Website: crate-barrel
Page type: billing-address
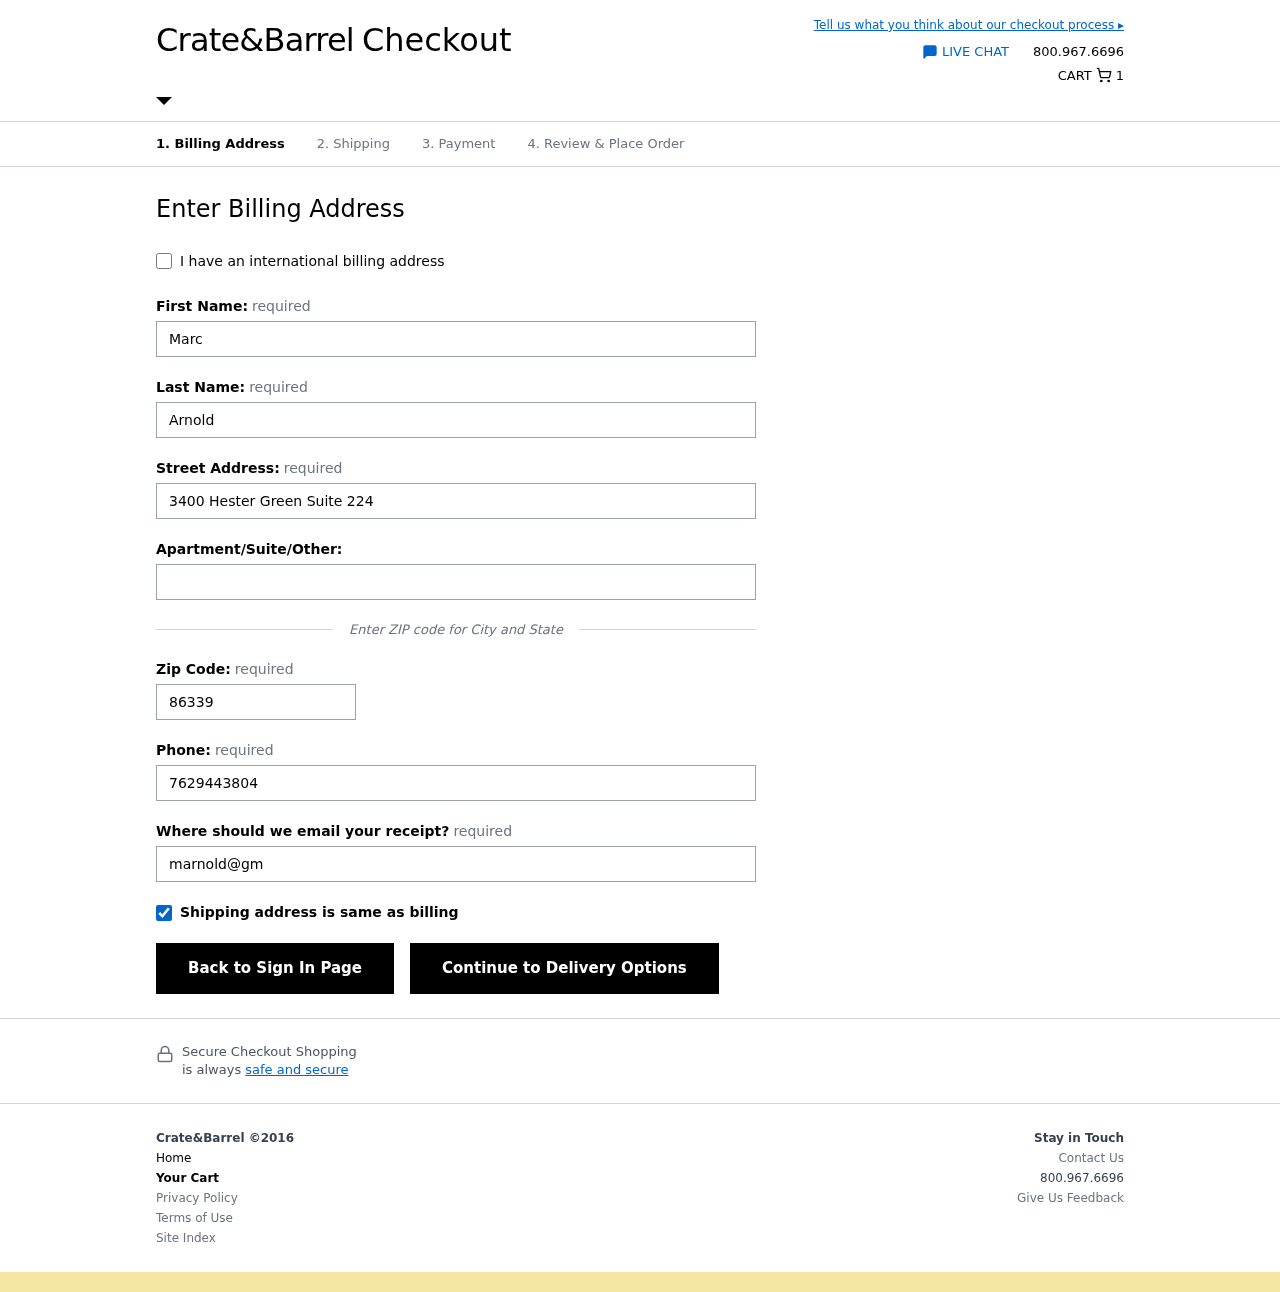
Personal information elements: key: PII_EMAIL
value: marnold@gmail.com
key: PII_FIRSTNAME
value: Marc
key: PII_LASTNAME
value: Arnold
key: PII_PHONE
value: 7629443804
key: PII_POSTCODE
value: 86339
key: PII_STREET
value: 3400 Hester Green Suite 224
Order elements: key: ORDER_NUM_ITEMS
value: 1